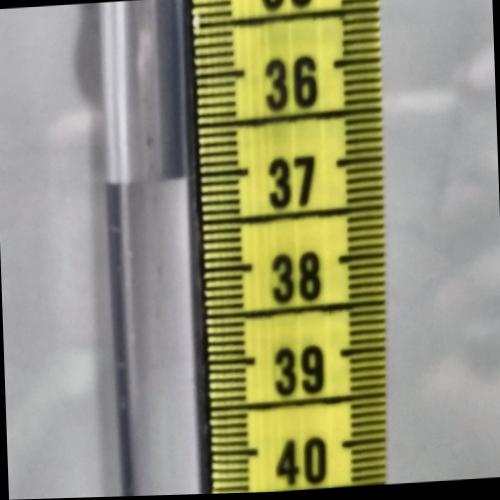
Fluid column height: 37.0 cm